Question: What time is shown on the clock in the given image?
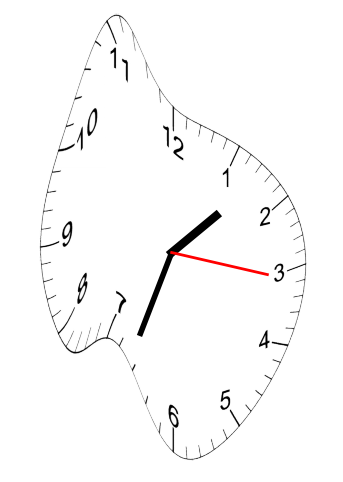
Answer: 01:33:16